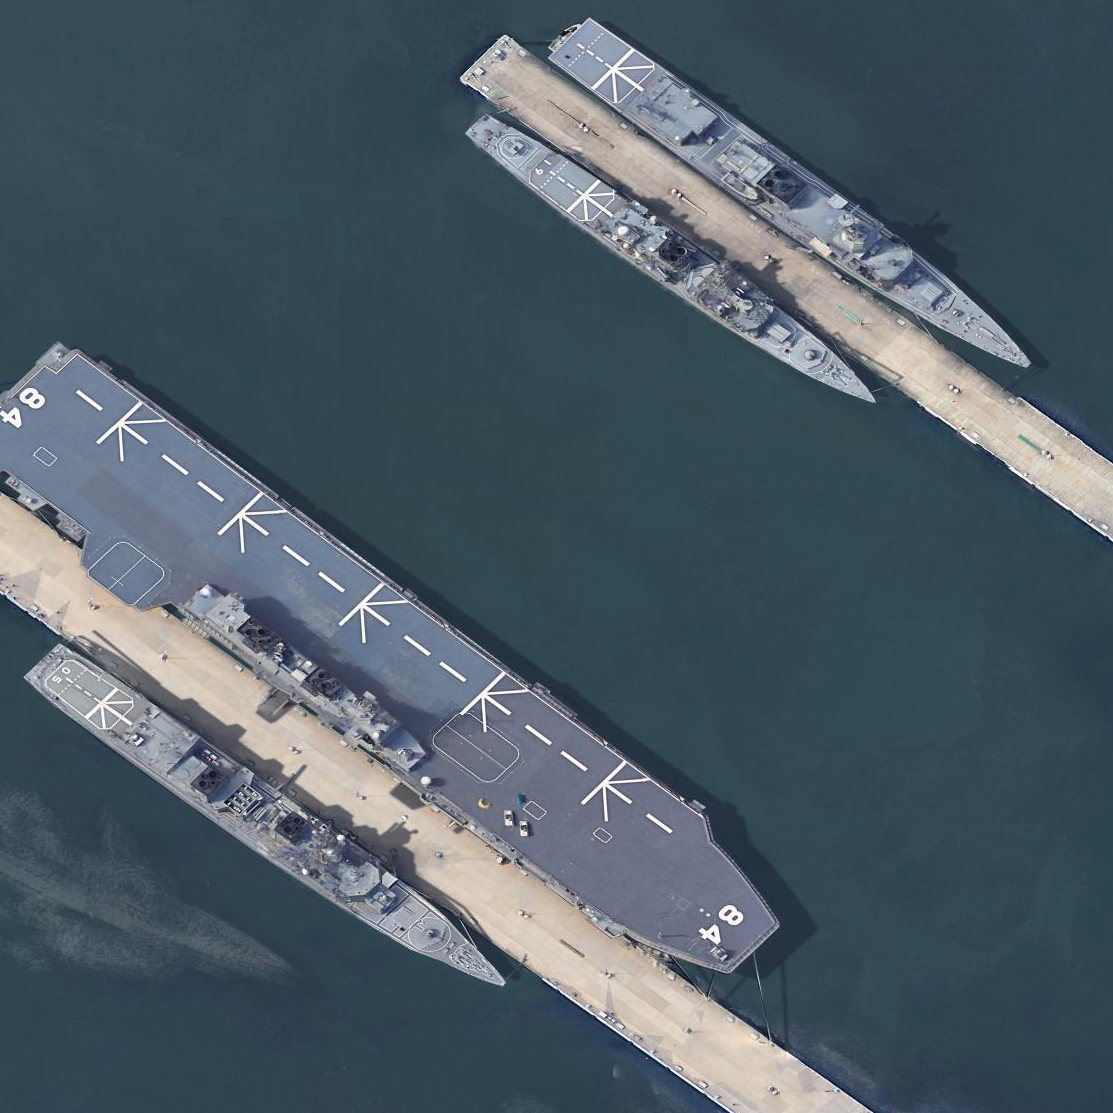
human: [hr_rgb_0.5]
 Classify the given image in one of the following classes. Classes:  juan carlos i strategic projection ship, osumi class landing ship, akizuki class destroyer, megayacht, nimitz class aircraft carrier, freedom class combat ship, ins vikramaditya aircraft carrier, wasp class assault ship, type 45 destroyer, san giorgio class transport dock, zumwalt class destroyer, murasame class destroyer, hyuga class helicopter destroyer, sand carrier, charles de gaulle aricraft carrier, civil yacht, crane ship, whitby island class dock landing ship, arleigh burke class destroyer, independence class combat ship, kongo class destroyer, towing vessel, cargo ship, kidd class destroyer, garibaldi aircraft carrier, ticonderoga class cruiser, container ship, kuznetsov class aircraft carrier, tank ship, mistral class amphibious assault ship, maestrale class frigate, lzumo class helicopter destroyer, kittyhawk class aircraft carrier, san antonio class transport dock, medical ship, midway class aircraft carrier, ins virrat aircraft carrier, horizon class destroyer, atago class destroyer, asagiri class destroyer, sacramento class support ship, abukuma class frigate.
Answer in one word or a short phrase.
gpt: Lzumo class helicopter destroyer